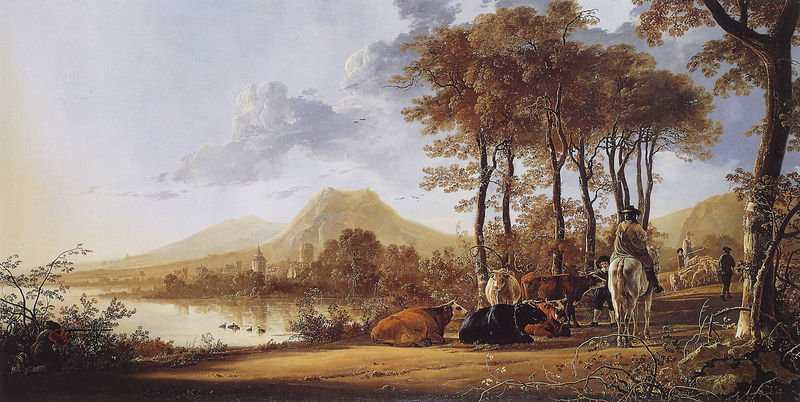
Titel: Landscape with a River and Peasants
Künstler: Aelbert Cuyp
Institution: Cardiff, National Museum & Galleries of Wales
Schlagwörter: baum, berg, felsen, himmel, mann, wasser, wolken, bäume, landschaft, sand, see, ufer, weg, wolke, birke, kühe, stamm, vögel, zweige, kirche, pferd, reiter, turm, spanien, liegen, herde, kuh, enten, rinder, jäger, schloß, flinte, schafe, schäfer, schießen, anschlag, hirt, schsfen